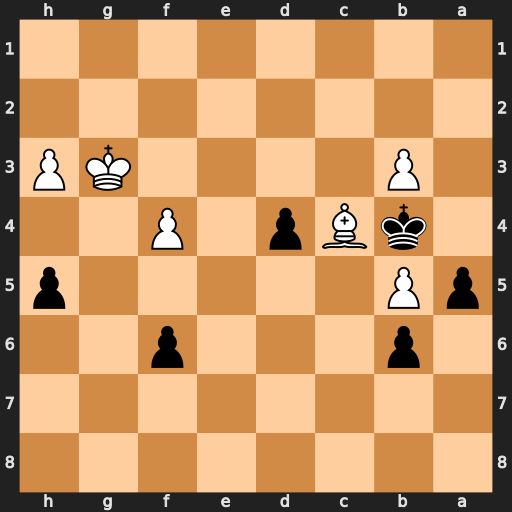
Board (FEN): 8/8/1p3p2/pP5p/1kBp1P2/1P4KP/8/8
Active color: b
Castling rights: -
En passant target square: -
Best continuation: a4 bxa4 Kxc4 a5 Kxb5